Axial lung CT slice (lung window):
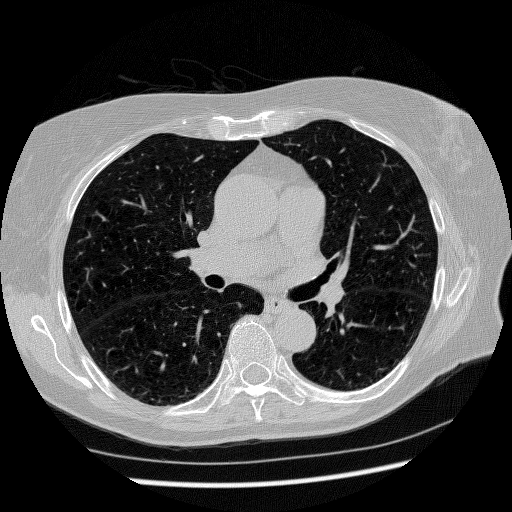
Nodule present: no